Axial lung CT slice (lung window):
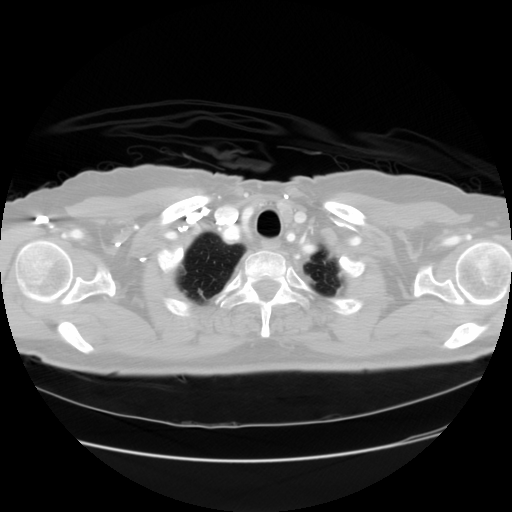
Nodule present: no